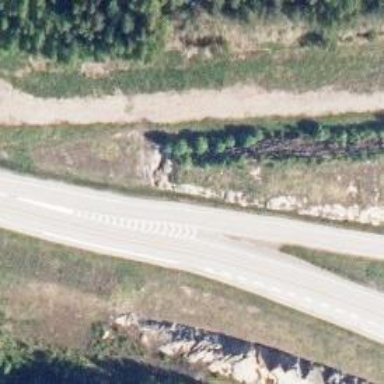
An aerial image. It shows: Road with "give way" sign.